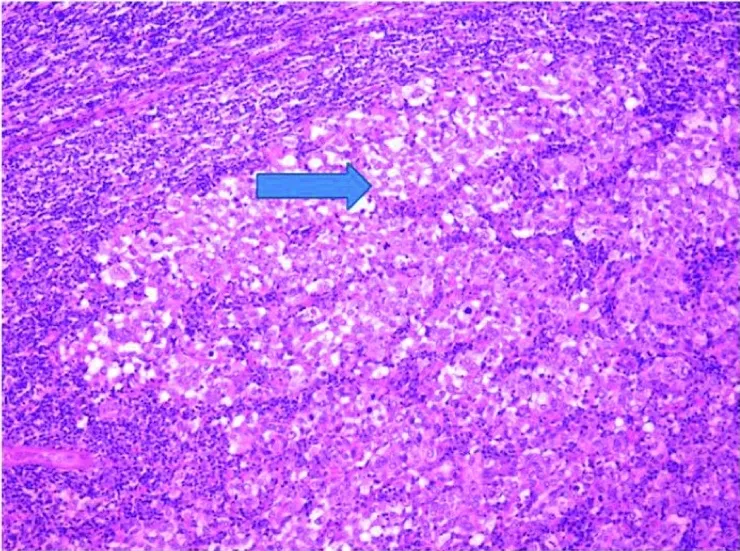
Metastatic lymph node agglomerate.
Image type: pathology (h&e)